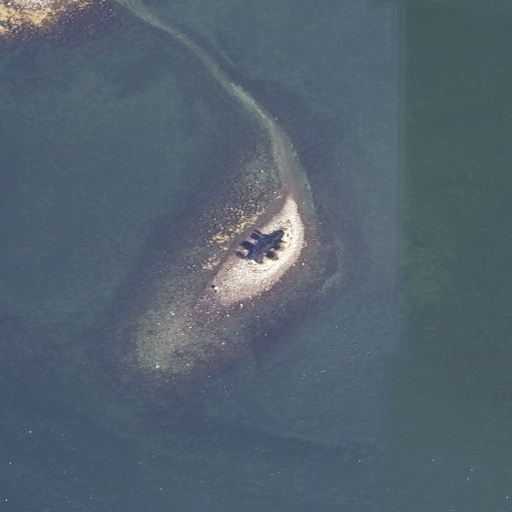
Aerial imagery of island in Maine named Thrumcap containing open water and herbaceous wetlands